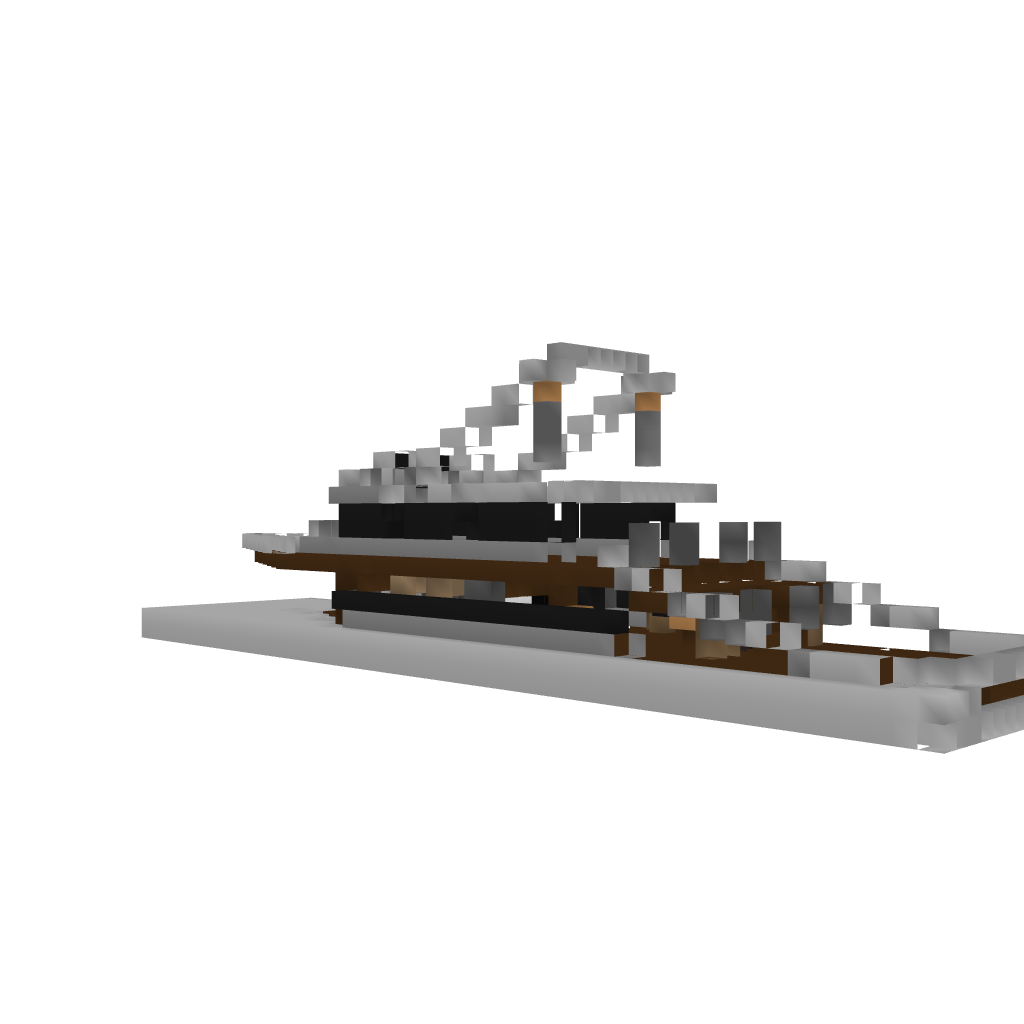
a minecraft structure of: Medium Sized Yacht